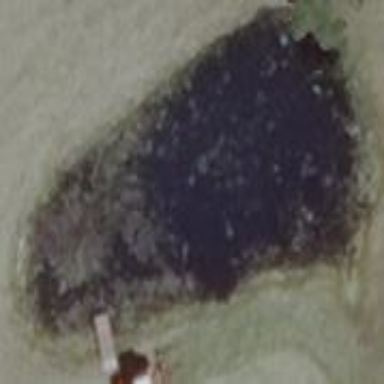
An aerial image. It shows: Peaceful pond surrounded by nature.